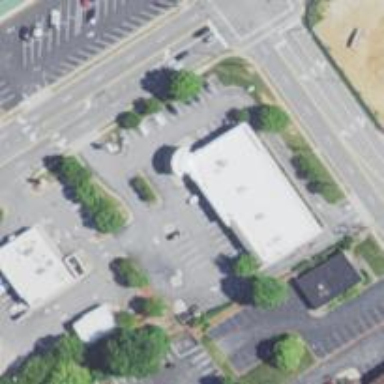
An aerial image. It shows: Pharmacy providing healthcare services.